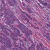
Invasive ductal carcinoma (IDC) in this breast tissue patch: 1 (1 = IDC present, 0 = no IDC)